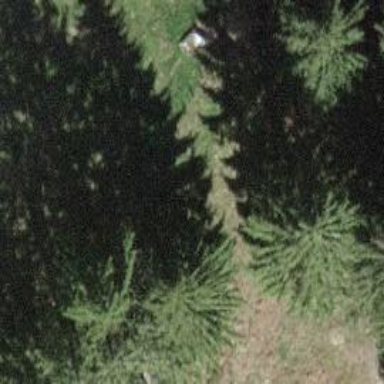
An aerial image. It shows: Row of trees in natural setting.